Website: crate-barrel
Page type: account-selection
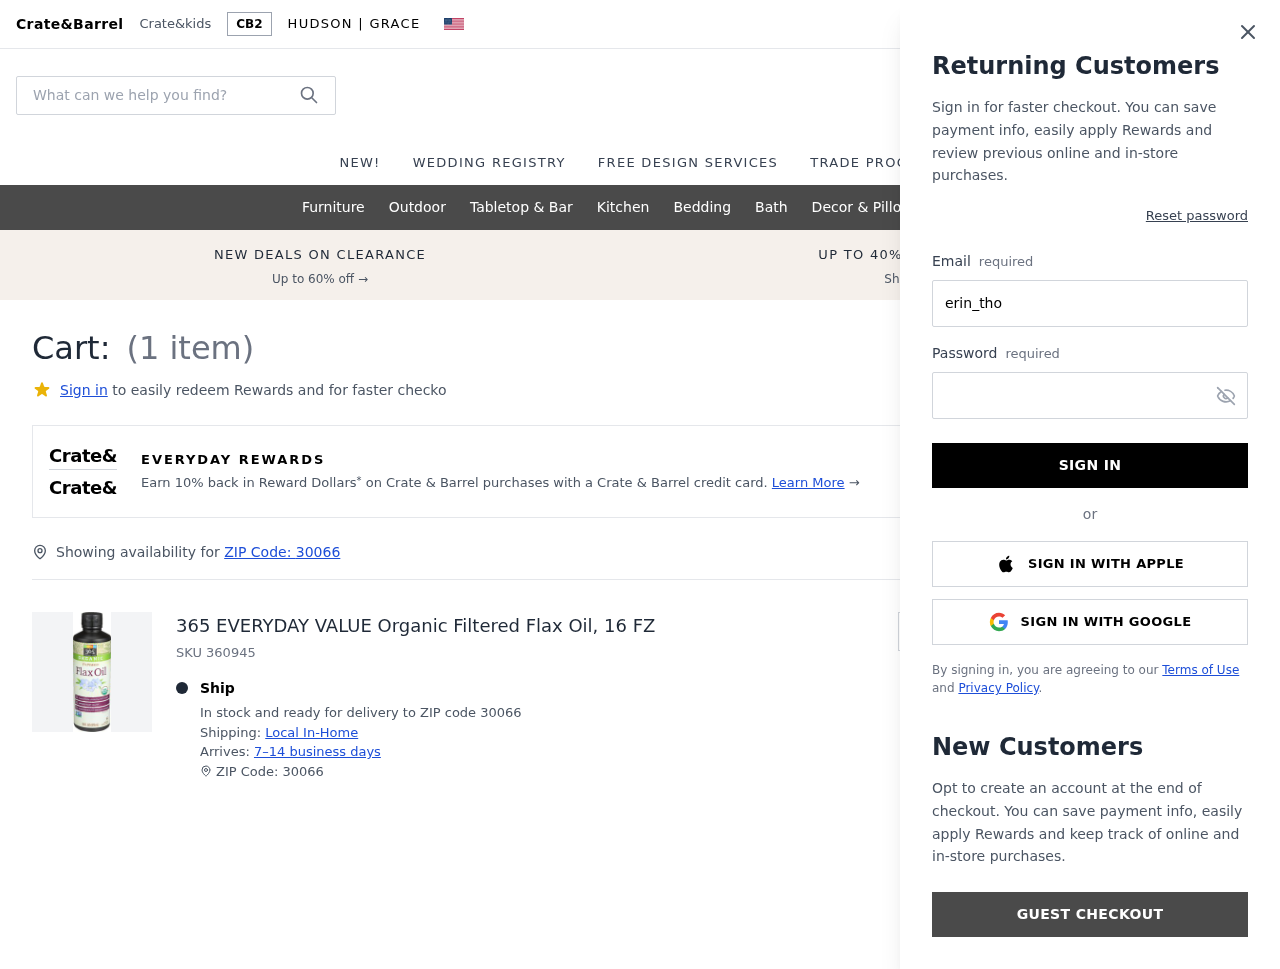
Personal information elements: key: PII_EMAIL
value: erin_thornton@gmail.com
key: PII_POSTCODE
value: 30066
Product elements: key: PRODUCT1_NAME
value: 365 EVERYDAY VALUE Organic Filtered Flax Oil, 16 FZ
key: PRODUCT1_QUANTITY
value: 1
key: PRODUCT1_SKU
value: SKU 360945
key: PRODUCT1_ORIGINAL_PRICE
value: $14.74
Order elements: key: ORDER_NUM_ITEMS
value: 1
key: ORDER_SUBTOTAL
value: $11.79
Search elements: key: HEADER_SEARCH
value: What can we help you find?